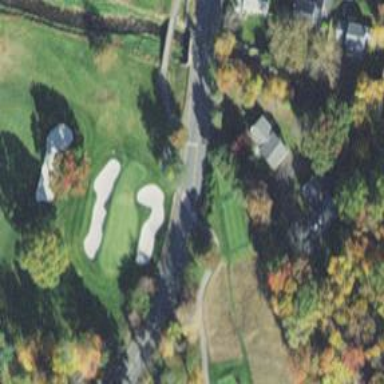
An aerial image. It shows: Path for both road and golf.